Question: Im trying to setup my asp.net mvc page like the following image:
The header and bottom bar should always stay the same size and dock to the top and bottom of the page. In the middle is a infragistics jgrid that i want to always take up the center area of the page, so it should shrink and grow with the browser window.
So Im at a bit of a loss on how to dynamically change the div sizes and location when the browser window size changes.Any ideas/examples?
Thanks
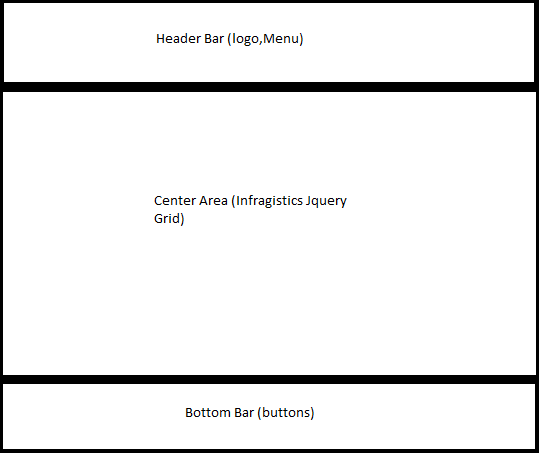
Answer: <URL> i hope this will solve your problem. you can set the position property of header and footer to 'fixed' so when your content scrolls while header and footer stay at the same place in your browser window.